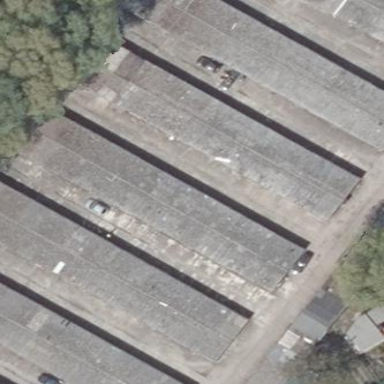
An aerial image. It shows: Group of garages.